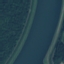
Land use / land cover: River